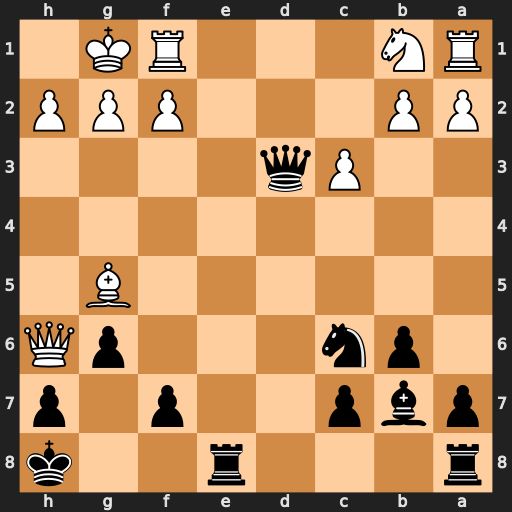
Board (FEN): r3r2k/pbp2p1p/1pn3pQ/6B1/8/2Pq4/PP3PPP/RN3RK1
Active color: b
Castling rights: -
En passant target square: -
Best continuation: Qxf1+ Kxf1 Ba6+ c4 Bxc4+ Kg1 Re1#